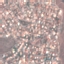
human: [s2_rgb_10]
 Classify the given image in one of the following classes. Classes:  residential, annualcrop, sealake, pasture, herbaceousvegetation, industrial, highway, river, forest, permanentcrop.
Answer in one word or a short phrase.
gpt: Residential